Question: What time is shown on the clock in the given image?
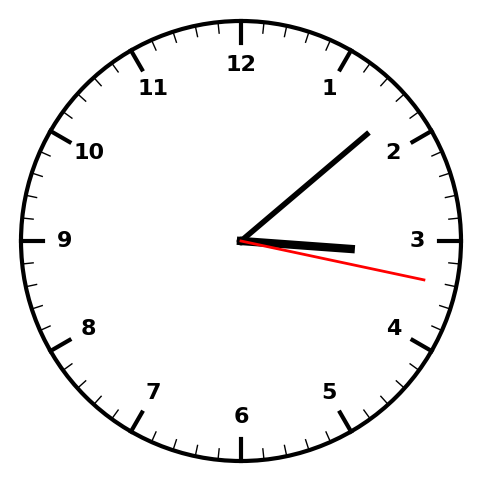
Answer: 03:08:17